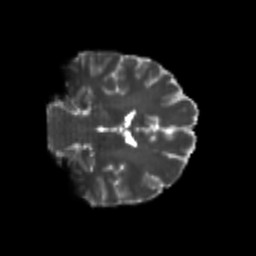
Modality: T2w
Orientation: coronal
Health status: healthy
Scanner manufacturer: philips
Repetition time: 7.393 s
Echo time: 0.08599 s